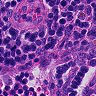
Metastatic tissue present: no